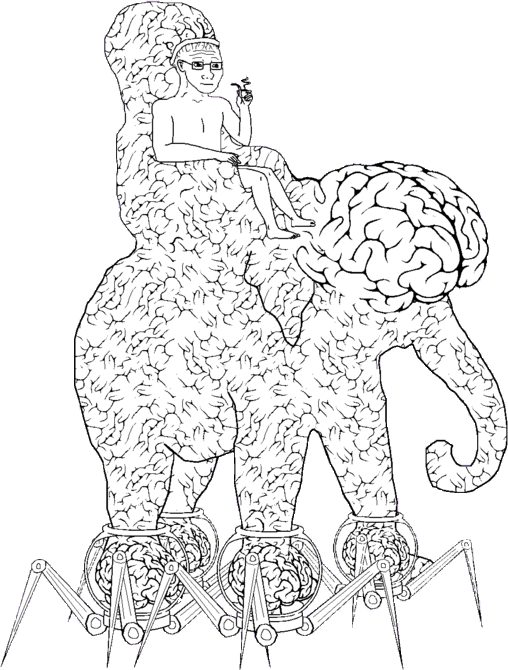
Label: 5_Brainiak